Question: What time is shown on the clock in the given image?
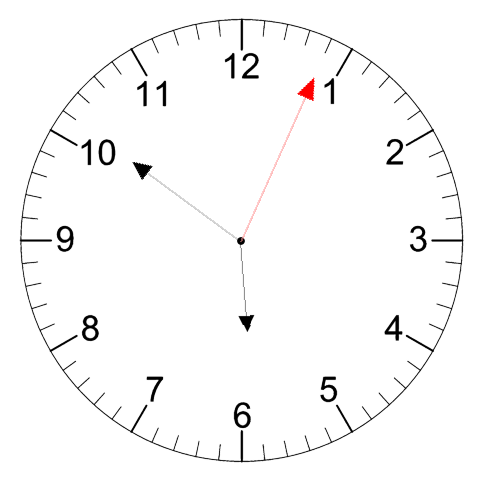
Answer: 05:51:04